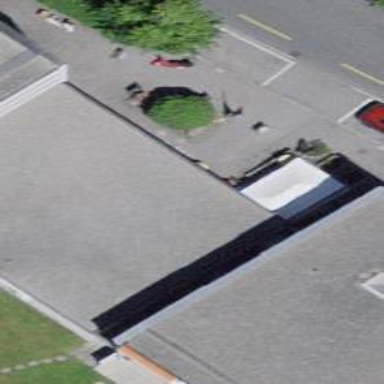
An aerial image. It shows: Café.